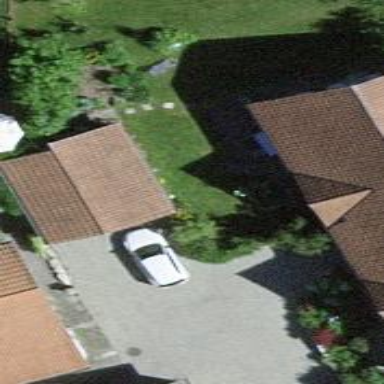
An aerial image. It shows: View of roof of building.